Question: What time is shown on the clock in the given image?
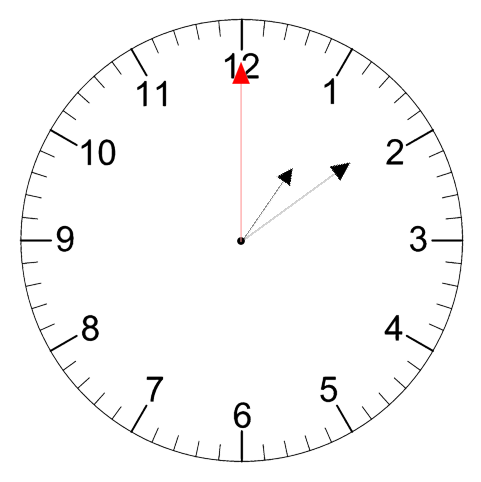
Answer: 01:09:00